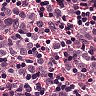
Metastatic tissue present: yes